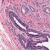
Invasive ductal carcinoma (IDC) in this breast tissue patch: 1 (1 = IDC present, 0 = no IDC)